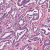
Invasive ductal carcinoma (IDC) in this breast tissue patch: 1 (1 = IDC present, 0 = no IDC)